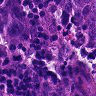
Metastatic tissue present: yes